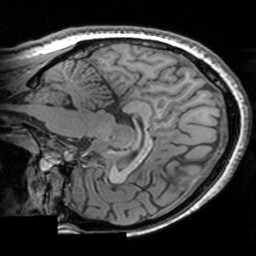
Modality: T1w
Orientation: sagittal
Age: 34
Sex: female
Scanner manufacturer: siemens
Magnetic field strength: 3 T
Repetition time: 1.63 s
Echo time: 0.00311 s